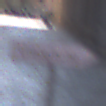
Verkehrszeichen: UmleitungswegweiserRechtsweisend
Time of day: MorningAfternoon
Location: Outdoor (Urban)
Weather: PartlyCloudy
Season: NotSpecified
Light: Natural